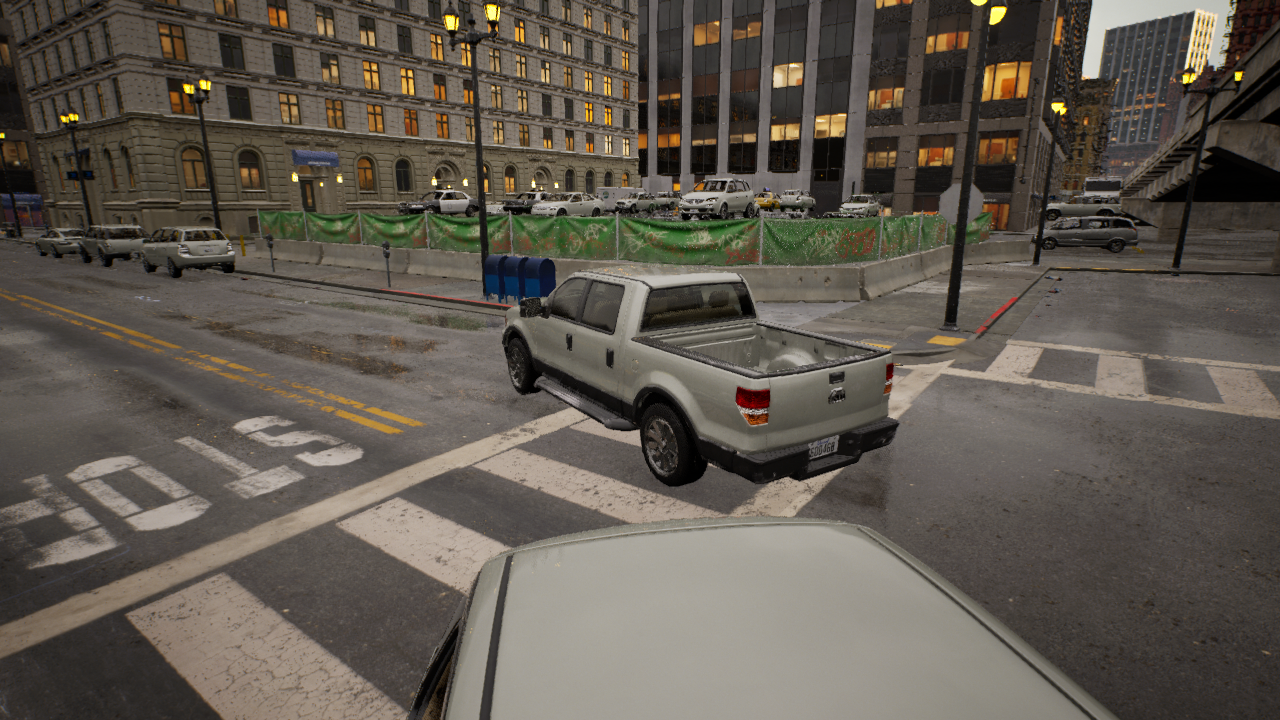
Venue: intersection
Lighting: golden hour
Vehicle rig: pickup